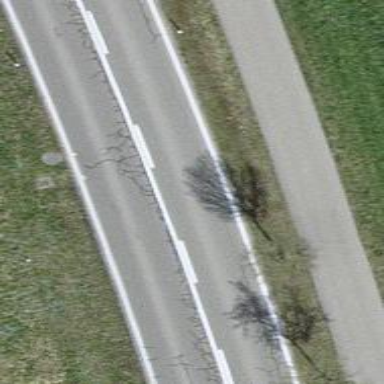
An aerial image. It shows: Primary highway.